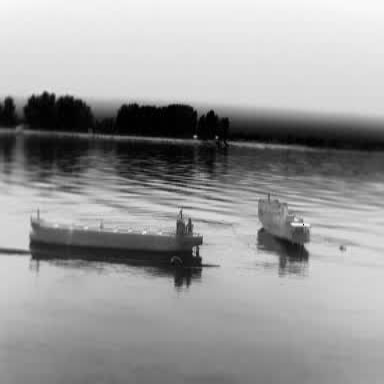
There is a liner in the infrared image.